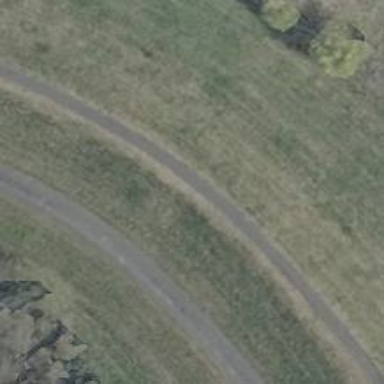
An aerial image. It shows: Path with asphalt surface built alongside dyke embankment.